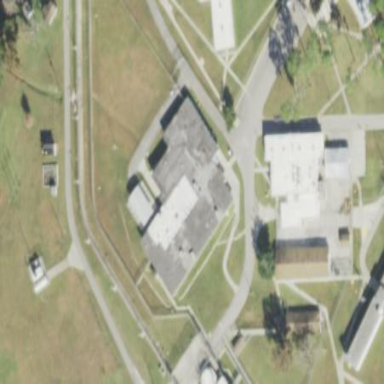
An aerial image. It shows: Prison building.